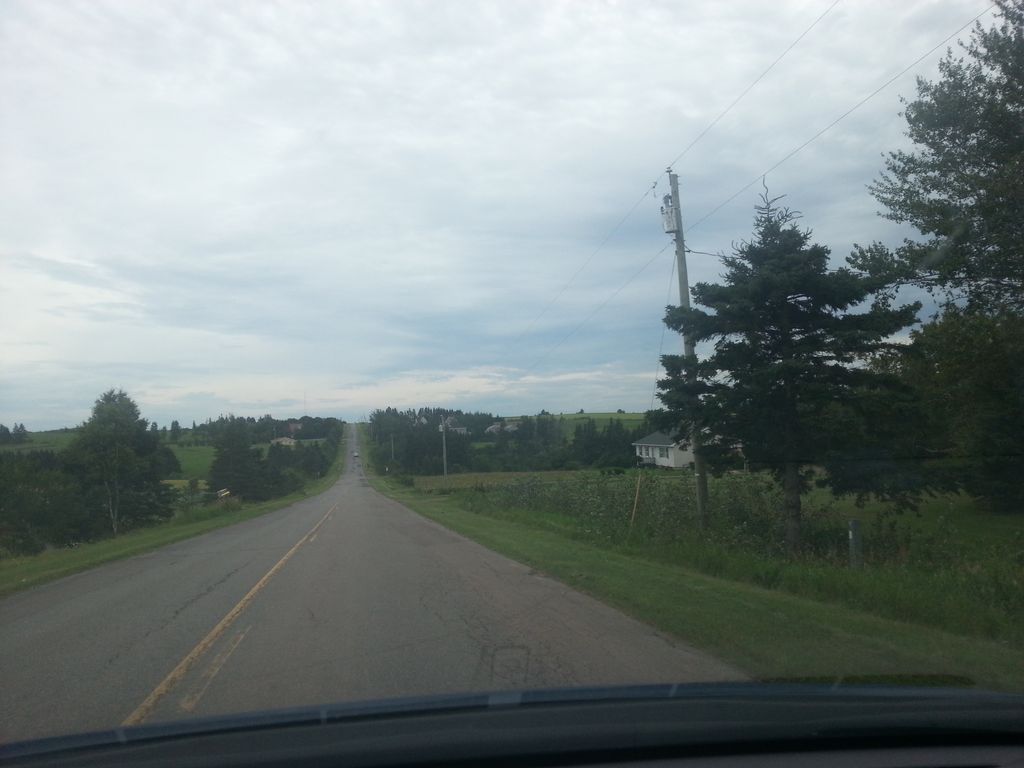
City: charlottetown